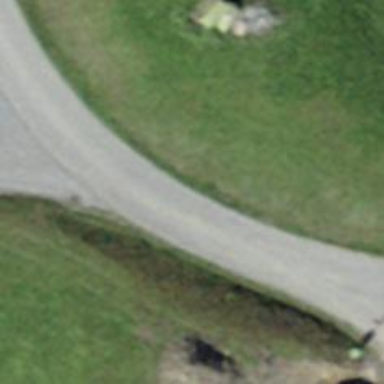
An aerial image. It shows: Guidepost near isolated dwelling.